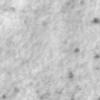
Label: no_change